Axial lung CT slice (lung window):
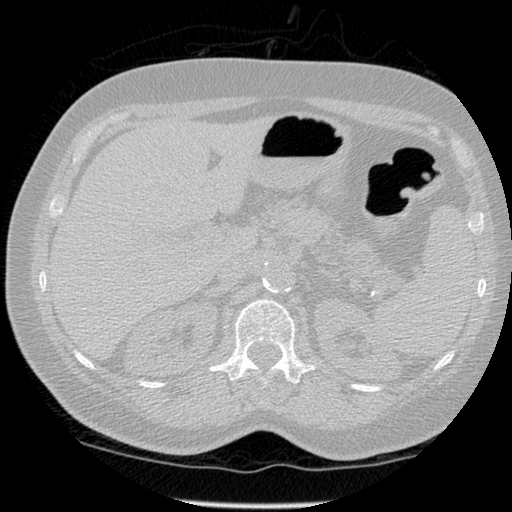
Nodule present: no